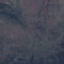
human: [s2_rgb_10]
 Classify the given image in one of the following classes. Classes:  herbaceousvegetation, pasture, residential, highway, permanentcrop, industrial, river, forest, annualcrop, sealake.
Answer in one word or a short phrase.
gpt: HerbaceousVegetation